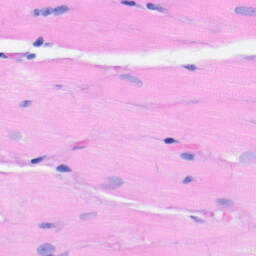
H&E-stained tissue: Heart